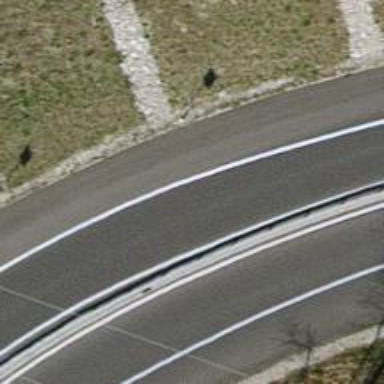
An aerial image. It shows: Motorway link.